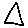
Label: triangle